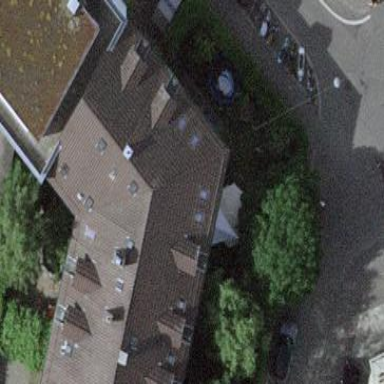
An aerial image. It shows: Gabled-roof apartment building with maroon roof tiles.